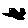
Label: moon